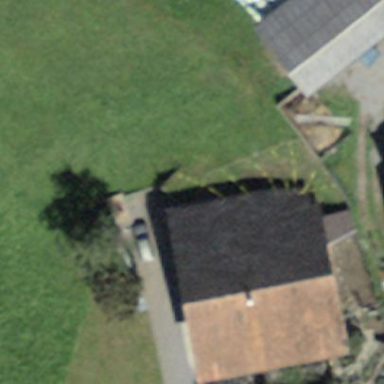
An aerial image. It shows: Residential building.